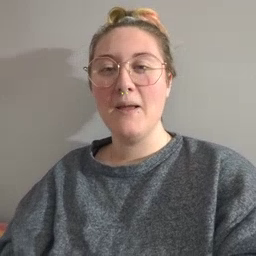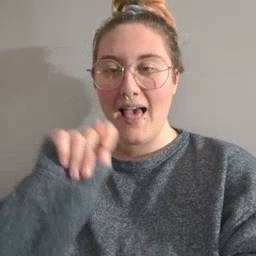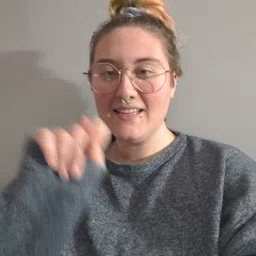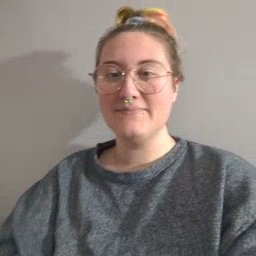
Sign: potty